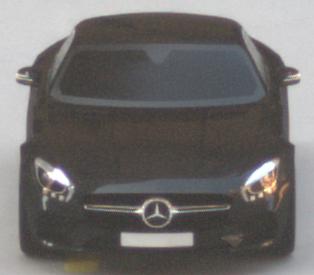
Make: Mercedes-Benz
Model: AMG GT Coupé
Detailed model: AMG GT (190) Coupé
Model produced from: 2014/10
Model produced until: 2017/01
Doors: 2
Color: black
Road condition: dry road
Daytime: morning or afternoon
Contrast: medium contrast